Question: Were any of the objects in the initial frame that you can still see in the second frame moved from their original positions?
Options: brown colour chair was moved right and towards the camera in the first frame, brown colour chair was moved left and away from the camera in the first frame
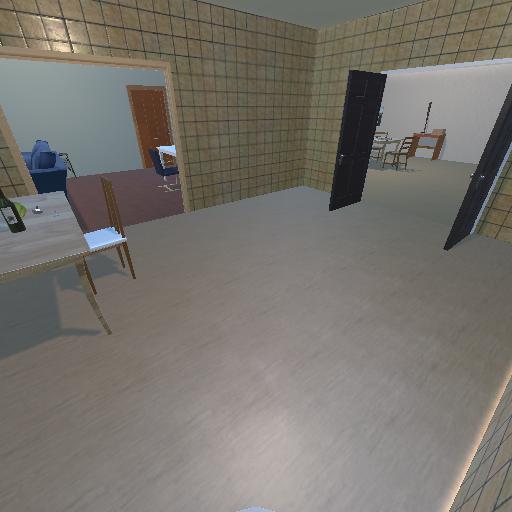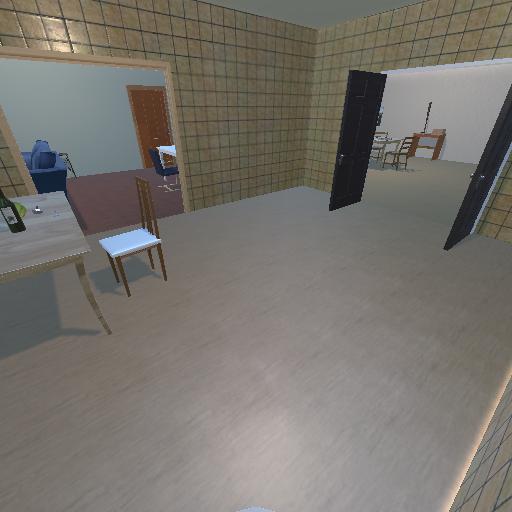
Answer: brown colour chair was moved right and towards the camera in the first frame